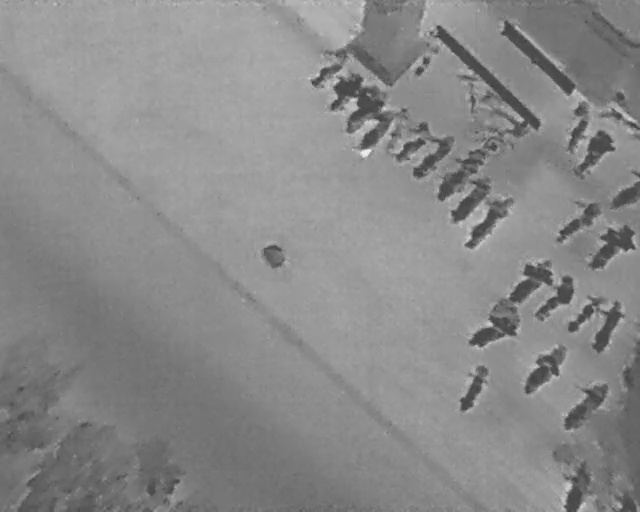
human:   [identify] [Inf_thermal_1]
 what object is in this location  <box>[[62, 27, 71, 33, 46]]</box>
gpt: <ref>1 large bicycle at the center</ref>

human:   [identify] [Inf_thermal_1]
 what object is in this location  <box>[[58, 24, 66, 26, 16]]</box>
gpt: <ref>1 medium bicycle at the top</ref>